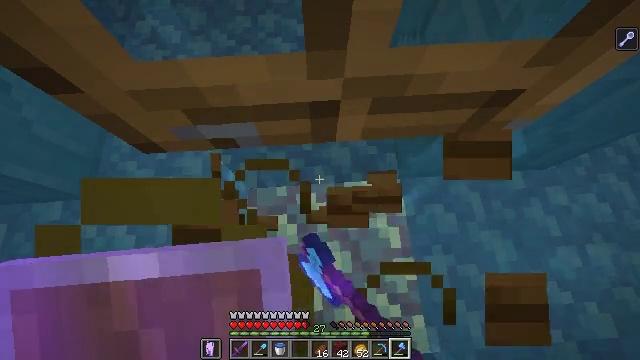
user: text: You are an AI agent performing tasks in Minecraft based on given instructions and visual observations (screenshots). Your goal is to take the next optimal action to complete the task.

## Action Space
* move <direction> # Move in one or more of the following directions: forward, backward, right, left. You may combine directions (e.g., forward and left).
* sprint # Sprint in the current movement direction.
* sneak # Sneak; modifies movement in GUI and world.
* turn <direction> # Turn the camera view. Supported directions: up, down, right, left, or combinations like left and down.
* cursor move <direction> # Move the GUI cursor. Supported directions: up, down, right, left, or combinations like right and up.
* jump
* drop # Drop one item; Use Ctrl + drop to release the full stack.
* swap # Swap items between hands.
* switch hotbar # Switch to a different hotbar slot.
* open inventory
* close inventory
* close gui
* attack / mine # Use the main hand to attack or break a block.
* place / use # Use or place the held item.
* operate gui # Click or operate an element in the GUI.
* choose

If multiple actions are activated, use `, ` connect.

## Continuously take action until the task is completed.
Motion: motion action
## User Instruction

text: Destroy the oak door to retrieve it.
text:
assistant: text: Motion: attack / mine